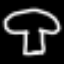
Label: mushroom